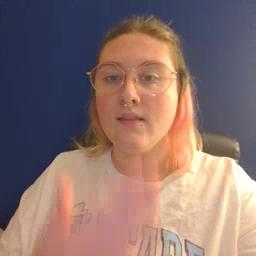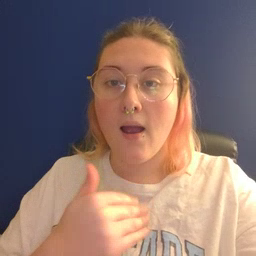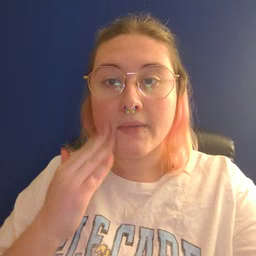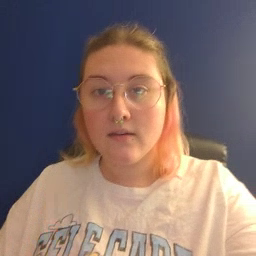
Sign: napkin